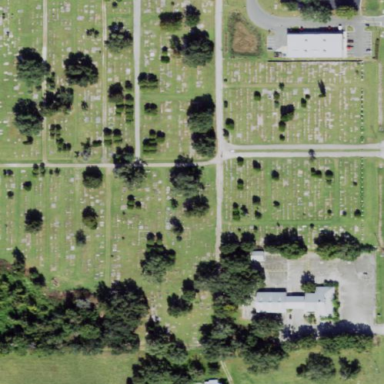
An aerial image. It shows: Graveyard area designated as cemetery.